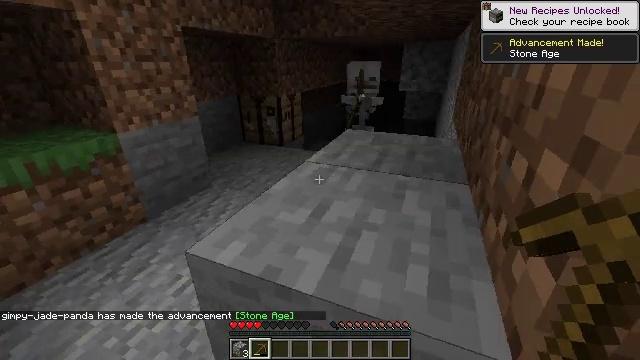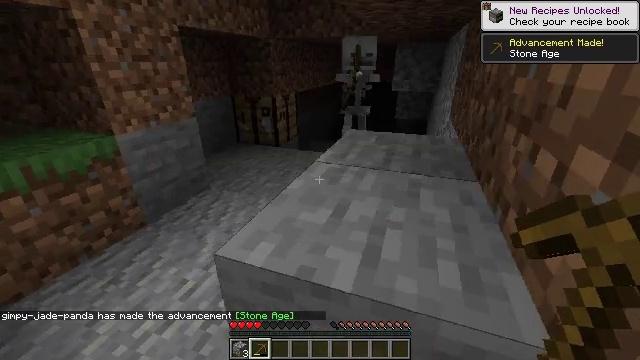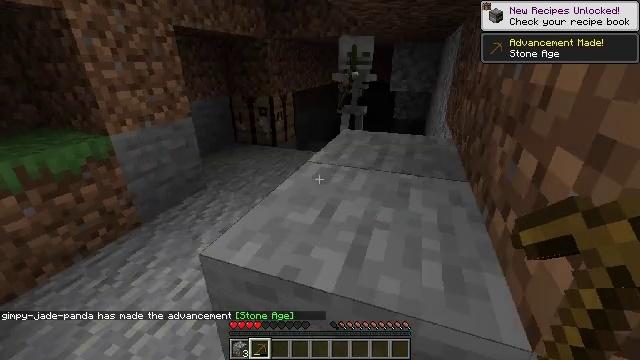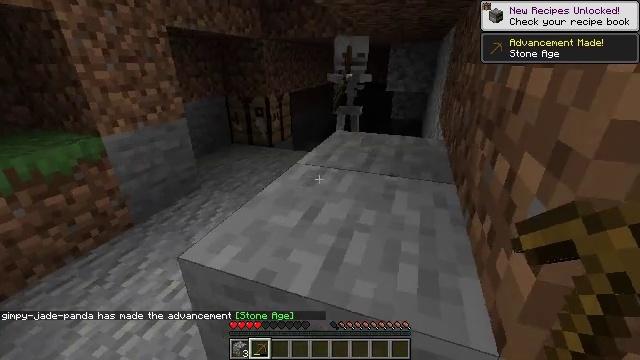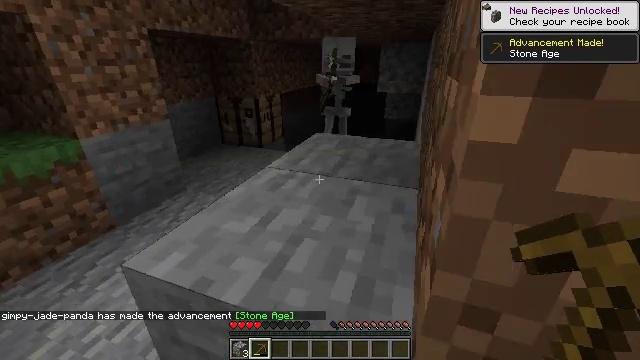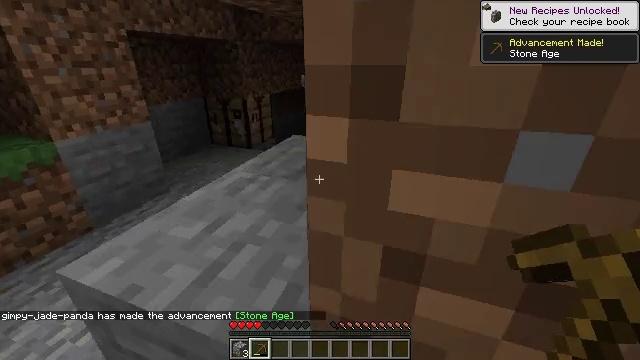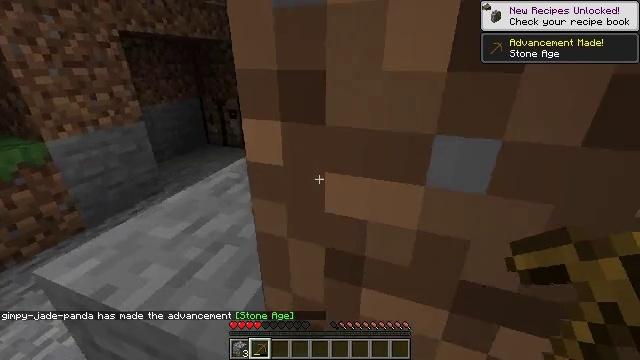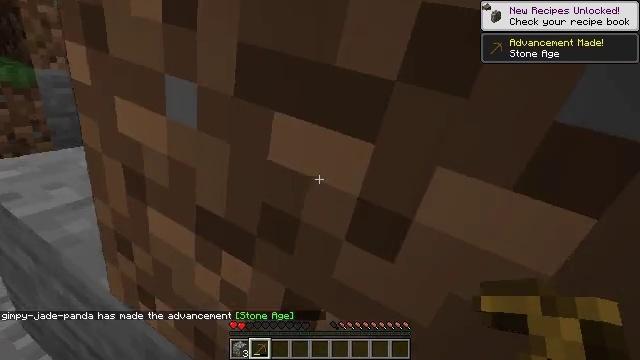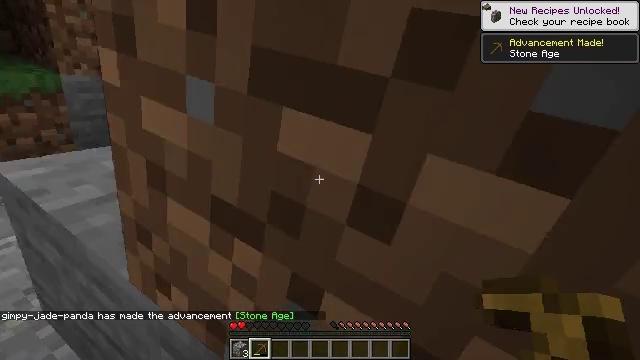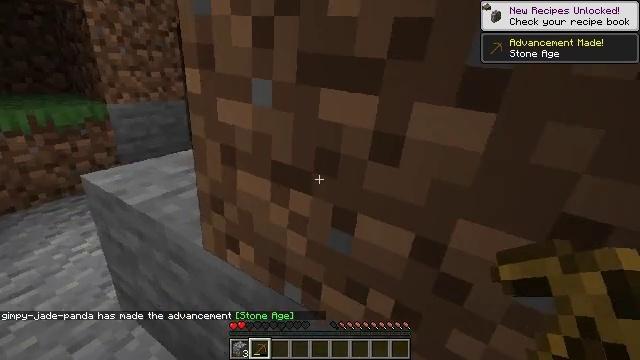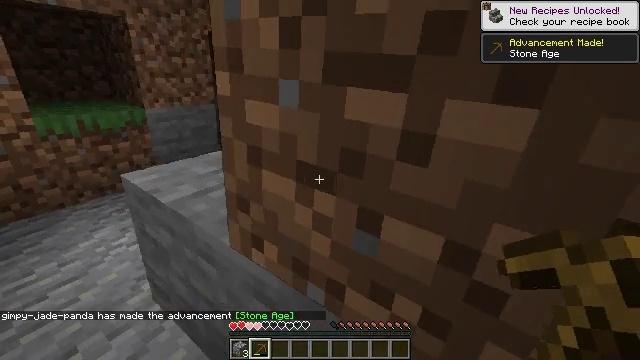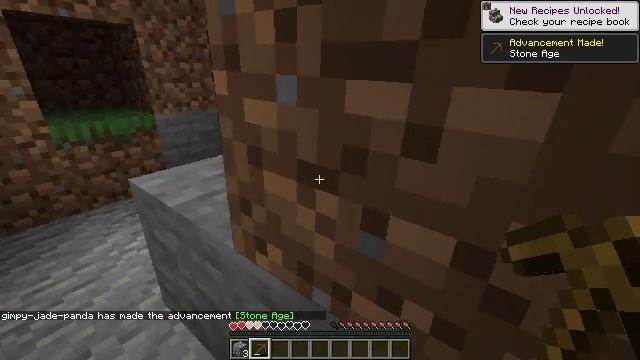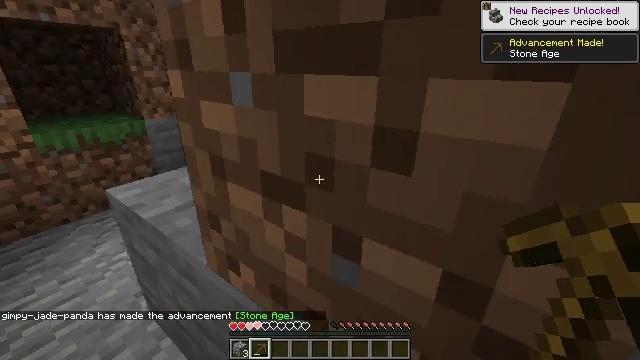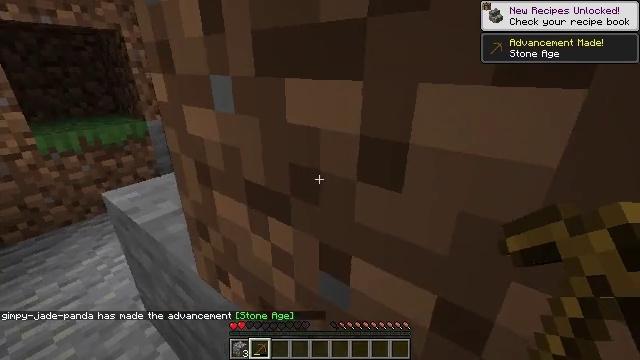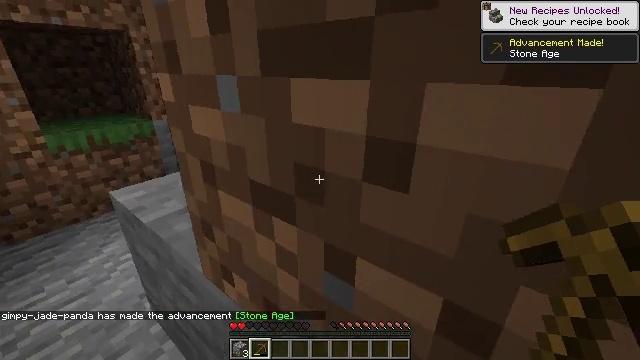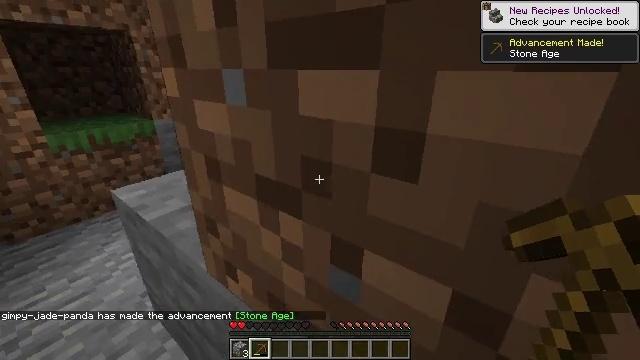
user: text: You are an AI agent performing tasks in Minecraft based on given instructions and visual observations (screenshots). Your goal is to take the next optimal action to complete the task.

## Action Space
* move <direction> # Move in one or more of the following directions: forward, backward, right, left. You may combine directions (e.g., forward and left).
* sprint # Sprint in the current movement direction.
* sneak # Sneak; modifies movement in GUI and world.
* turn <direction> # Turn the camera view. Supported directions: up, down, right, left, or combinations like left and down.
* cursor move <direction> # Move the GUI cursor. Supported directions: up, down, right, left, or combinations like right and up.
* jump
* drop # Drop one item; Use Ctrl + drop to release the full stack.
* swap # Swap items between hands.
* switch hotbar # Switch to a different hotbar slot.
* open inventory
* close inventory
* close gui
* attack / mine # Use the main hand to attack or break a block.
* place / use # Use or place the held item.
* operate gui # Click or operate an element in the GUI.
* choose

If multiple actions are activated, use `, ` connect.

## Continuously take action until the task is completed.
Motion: motion action
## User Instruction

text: Hunt the skeleton.
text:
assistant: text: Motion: move right, turn right
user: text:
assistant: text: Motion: move right
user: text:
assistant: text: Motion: move right
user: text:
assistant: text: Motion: move right
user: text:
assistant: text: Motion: move right
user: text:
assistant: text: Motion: move right
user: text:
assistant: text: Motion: move right
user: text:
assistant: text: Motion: move right, turn left
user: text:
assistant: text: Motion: move right, turn left
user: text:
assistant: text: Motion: move right, turn left
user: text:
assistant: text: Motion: move right, turn left
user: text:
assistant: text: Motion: move right
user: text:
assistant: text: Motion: move right, turn left
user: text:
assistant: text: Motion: turn left
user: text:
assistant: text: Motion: no_op
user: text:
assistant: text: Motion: move forward
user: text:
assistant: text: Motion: move forward
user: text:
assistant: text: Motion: move forward
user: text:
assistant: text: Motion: move forward and move left
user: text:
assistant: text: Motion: move forward and move left
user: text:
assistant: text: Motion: move forward and move left, turn right
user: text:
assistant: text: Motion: move forward and move left, turn right
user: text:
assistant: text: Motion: move forward and move left, turn right and up
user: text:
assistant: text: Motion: move forward and move left, turn right and up
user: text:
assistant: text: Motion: move forward and move left, turn right
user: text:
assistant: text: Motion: move forward and move left, sprint, turn right and up
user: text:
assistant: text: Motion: move forward, sprint, turn right and up
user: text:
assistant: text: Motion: move forward, sprint
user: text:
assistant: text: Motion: move forward, sprint, turn left
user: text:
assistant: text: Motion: move forward, sprint, attack / mine